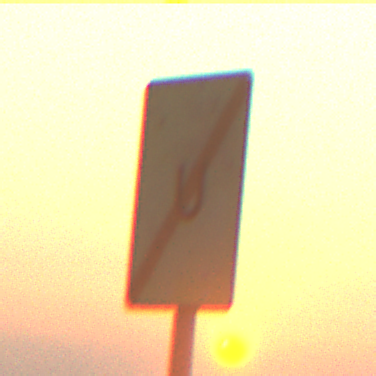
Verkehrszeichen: EndeUmleitung
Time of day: SunriseSunset
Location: Outdoor (Urban)
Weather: Clear
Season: NotSpecified
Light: Natural